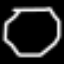
Label: octagon